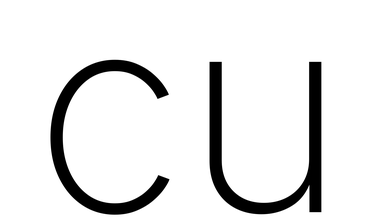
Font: Inter_ExtraLight